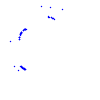
Particle: kaon